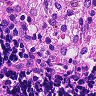
Metastatic tissue present: no